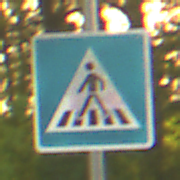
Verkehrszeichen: FussgaengerueberwegRechts
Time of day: SunriseSunset
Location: Outdoor (RoadRail)
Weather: Clear
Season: NotSpecified
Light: Natural